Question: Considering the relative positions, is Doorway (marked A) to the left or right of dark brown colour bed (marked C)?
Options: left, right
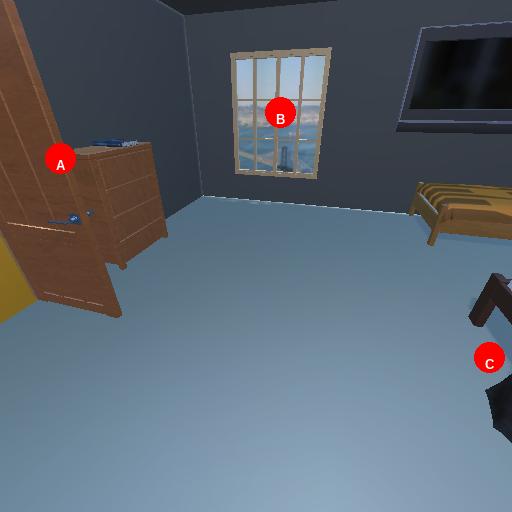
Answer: left